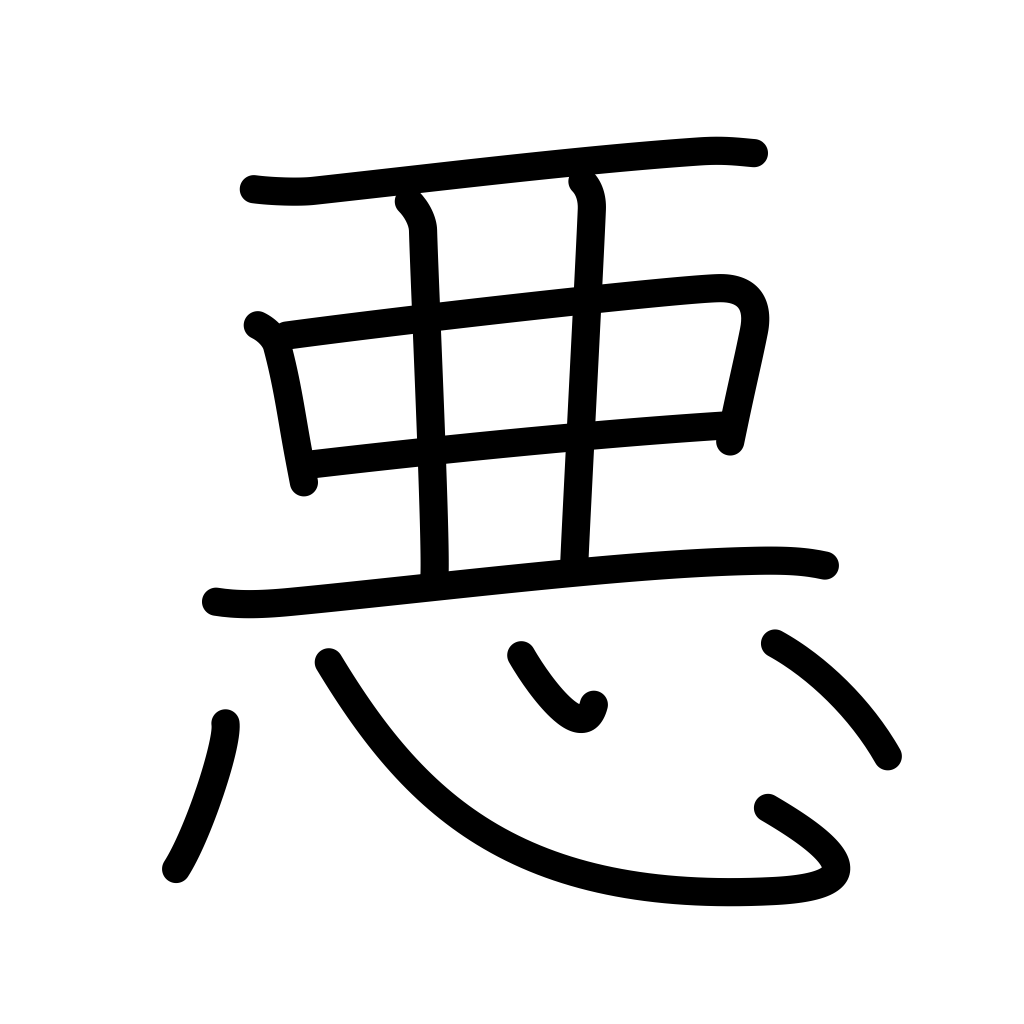
Meaning: bad, vice, rascal, false, evil, wrong